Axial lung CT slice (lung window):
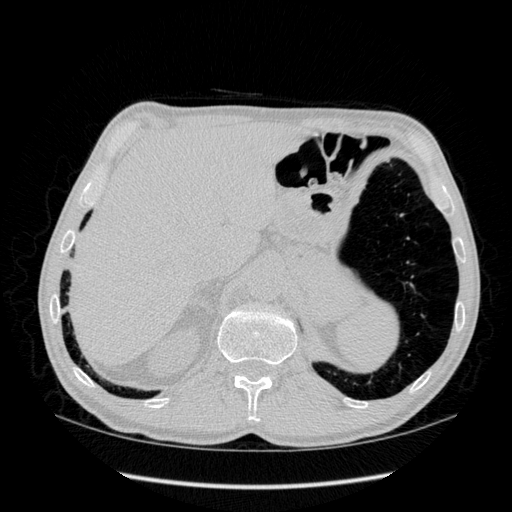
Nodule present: no